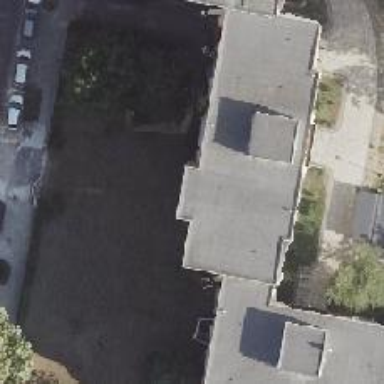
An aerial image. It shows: Building with flat roof made of tar paper.